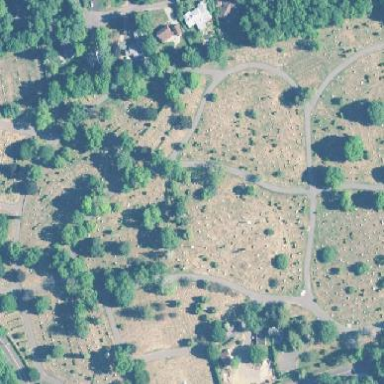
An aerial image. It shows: Cemetery.